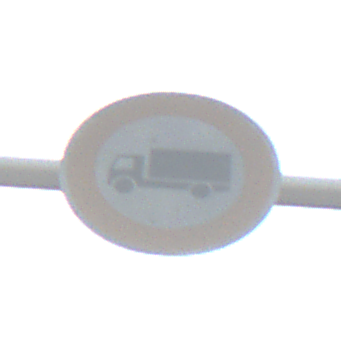
Verkehrszeichen: VerbotFuerKraftfahrzeugeUeberDreiKommaFuenfTonnen
Umgebung: Outdoor, Nature
Tageszeit: SunriseSunset
Wetter: PartlyCloudy
Licht: Natural
Jahreszeit: NotSpecified
Kontrast: LowContrast